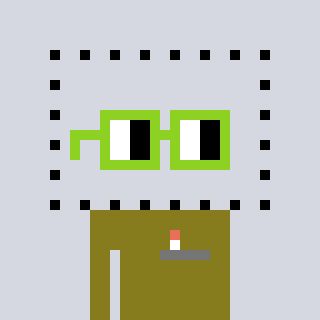
a pixel art character with square light green glasses, a void-shaped head and a gunk-colored body on a cool background